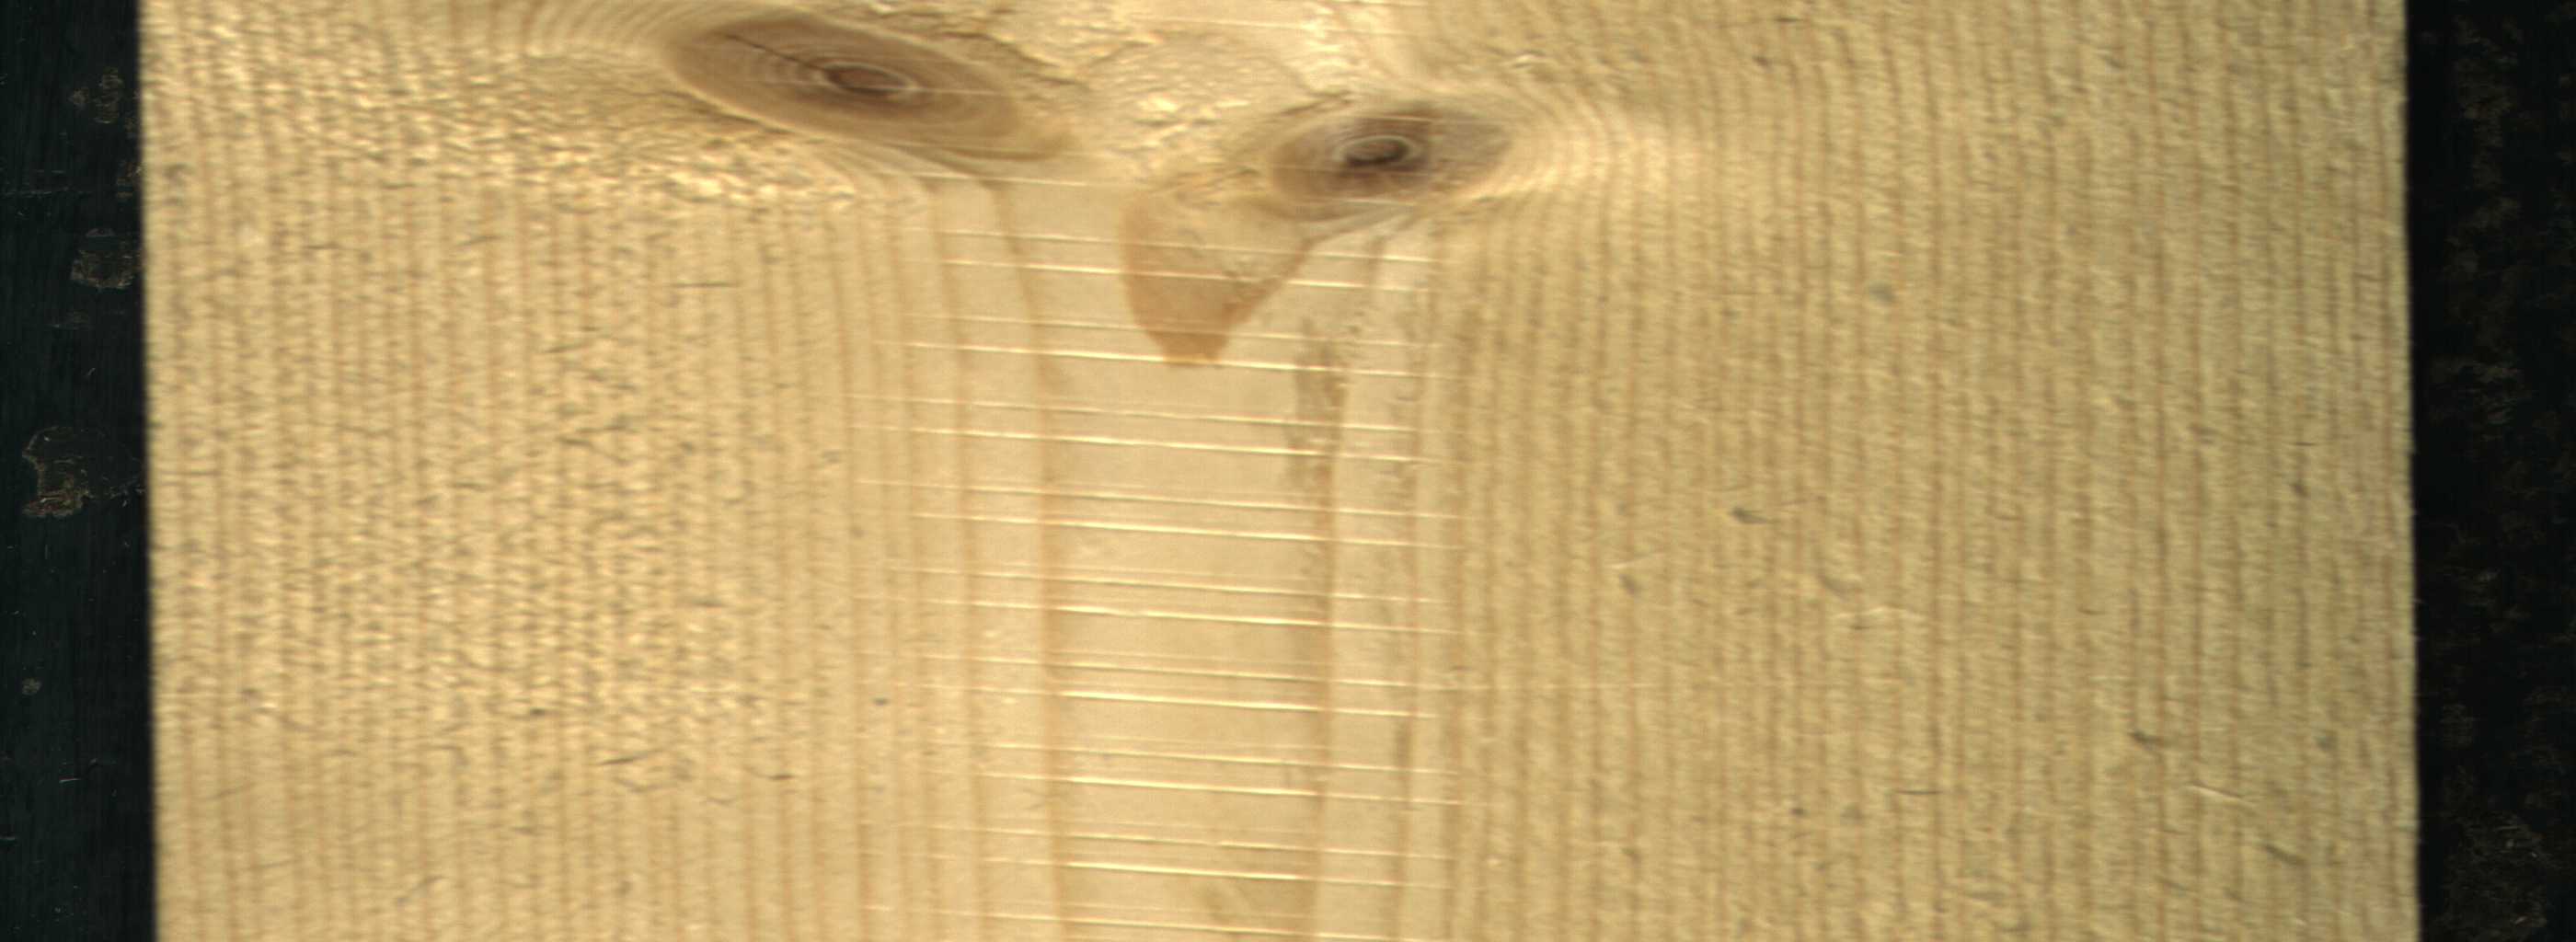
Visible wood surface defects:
Live_Knot
Live_Knot